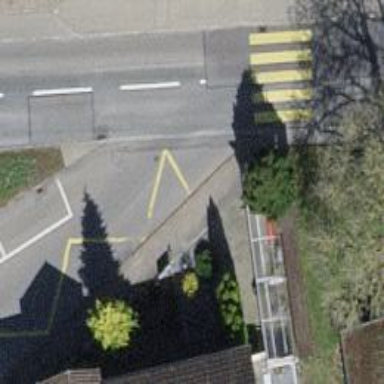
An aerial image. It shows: Bus stop with stop position for public transport.